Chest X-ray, PA view. Patient: 48 years old, sex M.
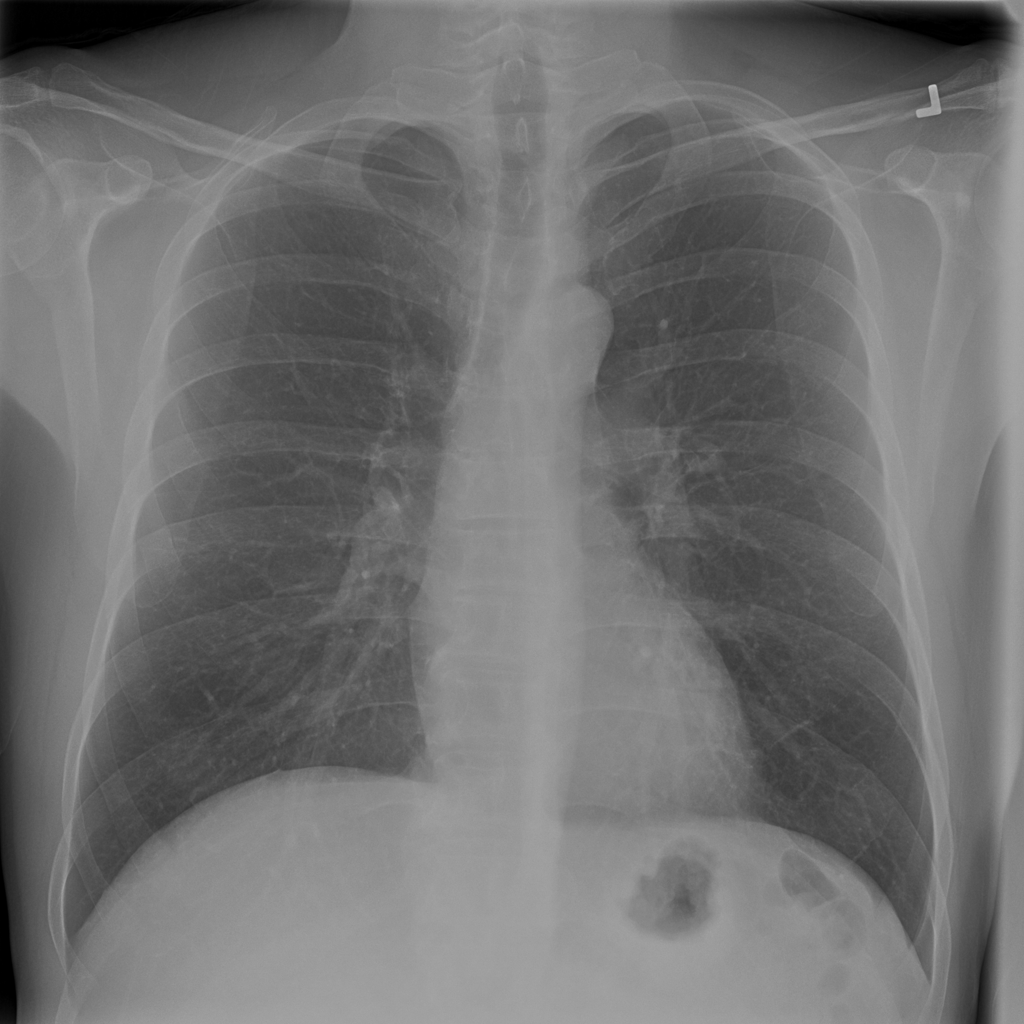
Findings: No Finding